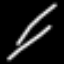
Label: line